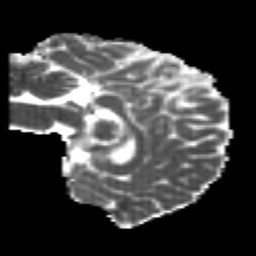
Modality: MD
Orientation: sagittal
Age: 22
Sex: male
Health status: healthy
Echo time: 0.074 s